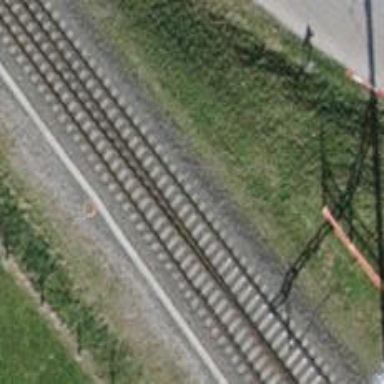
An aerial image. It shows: Single railway track with electrification through contact line.